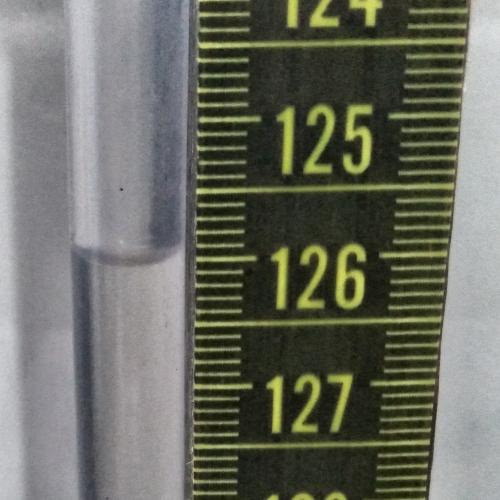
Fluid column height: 126.0 cm